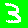
Digit: 3